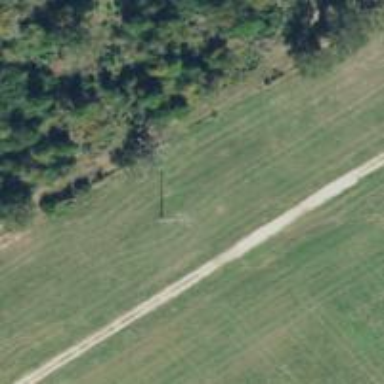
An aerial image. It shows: Power pole.